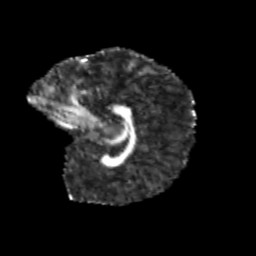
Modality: FA
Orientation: sagittal
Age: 8
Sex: female
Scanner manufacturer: siemens
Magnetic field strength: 3 T
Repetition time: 3.8 s
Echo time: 0.07 s